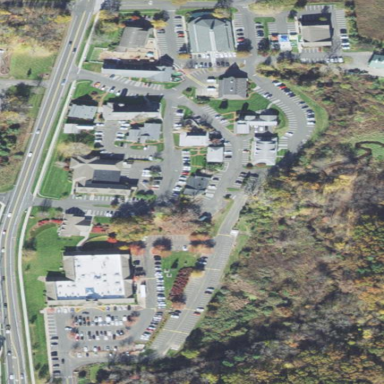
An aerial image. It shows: Retail area.